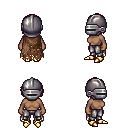
a pixel art fantasy rpg character, female body template, human, dark skin, brown tattered cape, metal pants, dark blonde bangs hairstyle, metal helm, gold boots, four views (front, back, left, right), 2x2 character sprite sheet, small pixel art, hard edges, no anti-aliasing